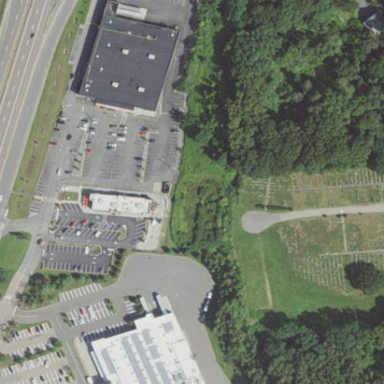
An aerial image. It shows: Retail area.